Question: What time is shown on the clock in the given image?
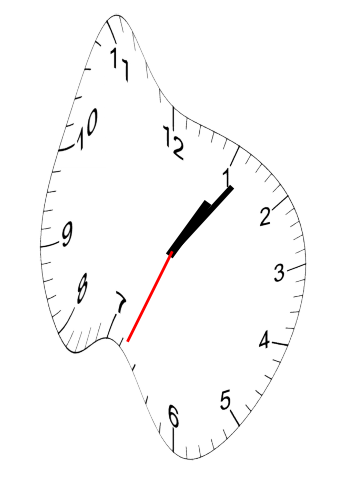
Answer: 01:06:34